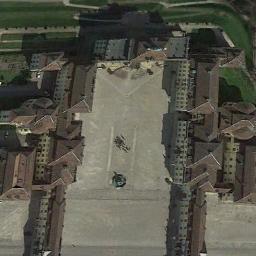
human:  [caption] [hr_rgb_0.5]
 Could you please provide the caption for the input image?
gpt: The grass is beside the palace .

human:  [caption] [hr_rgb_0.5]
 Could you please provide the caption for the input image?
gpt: The brown palace has a tower and a square .

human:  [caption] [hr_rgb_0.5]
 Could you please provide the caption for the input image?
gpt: The palace is on the open place next to the grass .

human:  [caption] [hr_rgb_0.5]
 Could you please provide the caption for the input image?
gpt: There is a wide road in front of the palace .

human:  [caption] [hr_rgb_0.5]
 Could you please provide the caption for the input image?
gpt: There are some green lawns beside the palace with brown buildings .